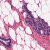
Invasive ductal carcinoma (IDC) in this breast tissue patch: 0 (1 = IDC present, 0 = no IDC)